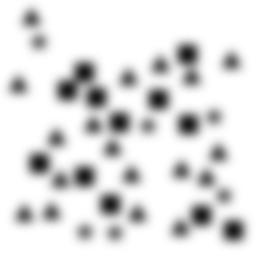
Squares: 12
Triangles: 18
Stars: 6
Total shapes: 36